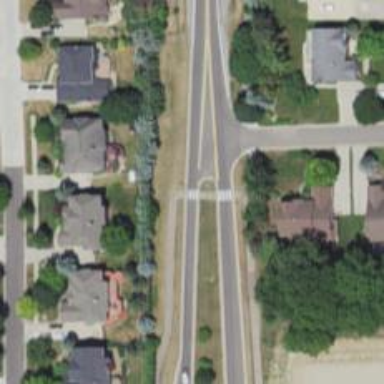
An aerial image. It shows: Marked crossing on the road.